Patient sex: F
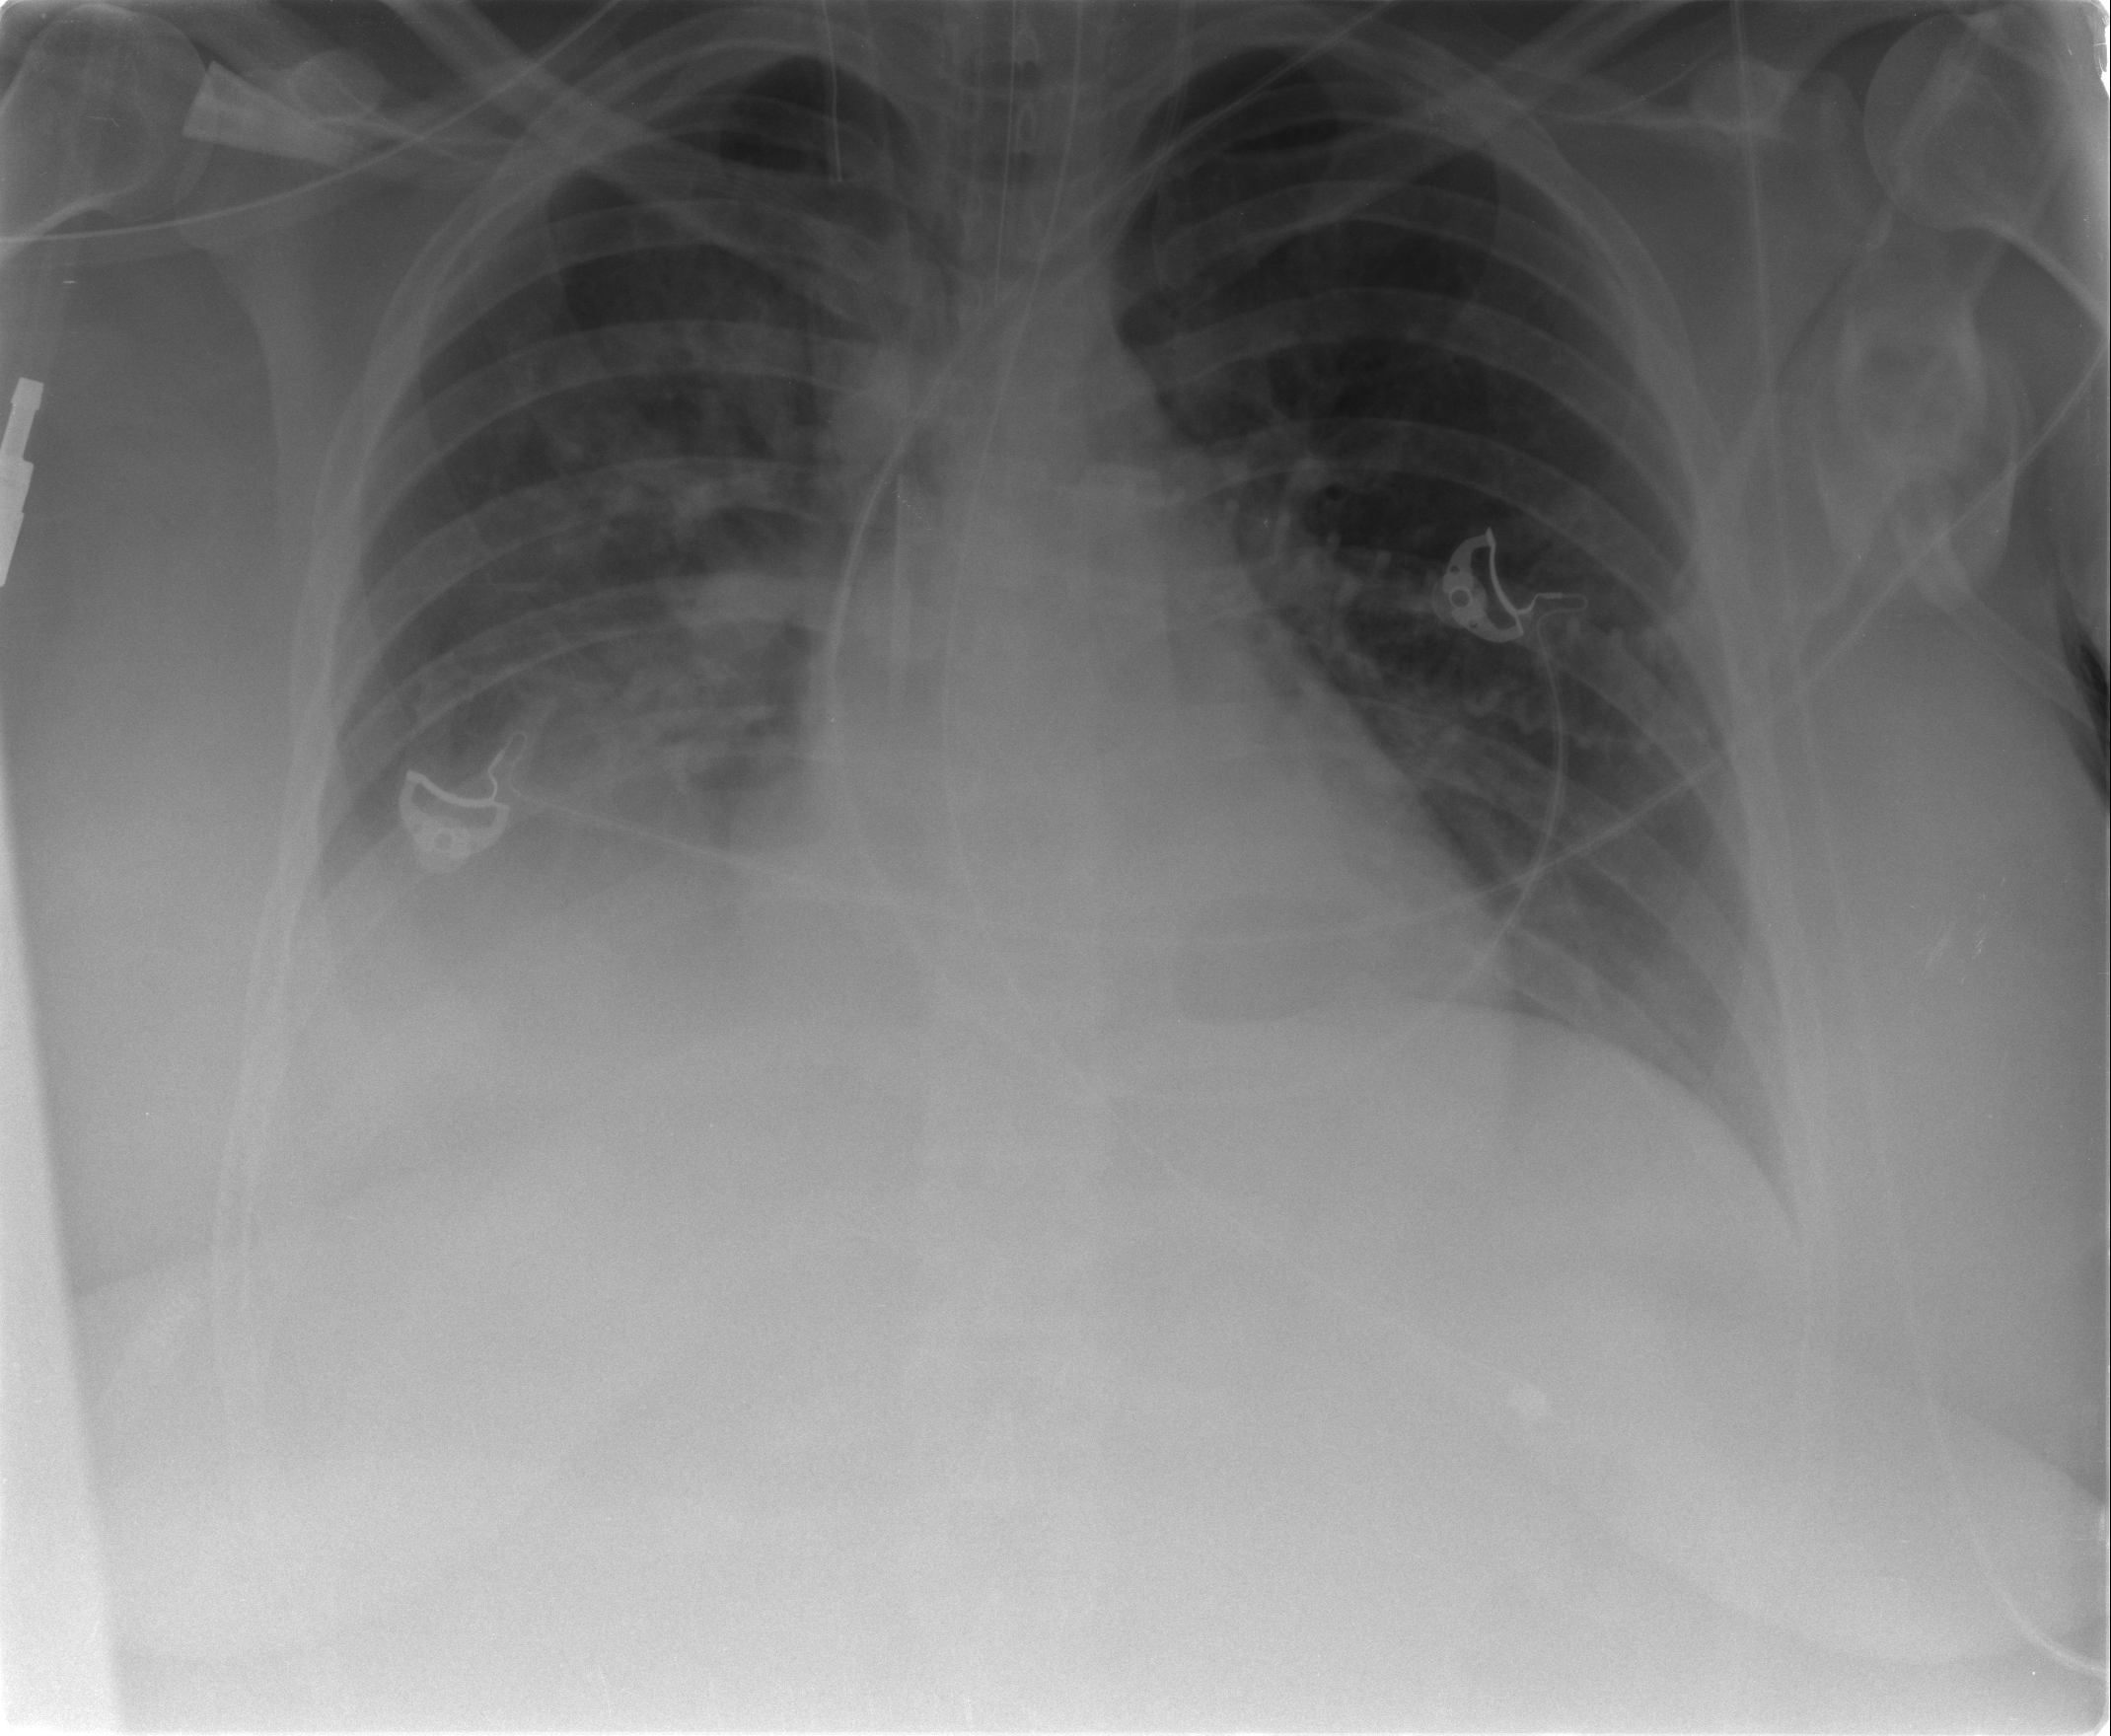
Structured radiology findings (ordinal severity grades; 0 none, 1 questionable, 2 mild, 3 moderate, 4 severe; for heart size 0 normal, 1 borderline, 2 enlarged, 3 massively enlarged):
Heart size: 0
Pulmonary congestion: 1
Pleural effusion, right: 3
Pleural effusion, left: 0
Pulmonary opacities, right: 0
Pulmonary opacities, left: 0
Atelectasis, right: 2
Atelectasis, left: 0